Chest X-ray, PA view. Patient: 47 years old, sex F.
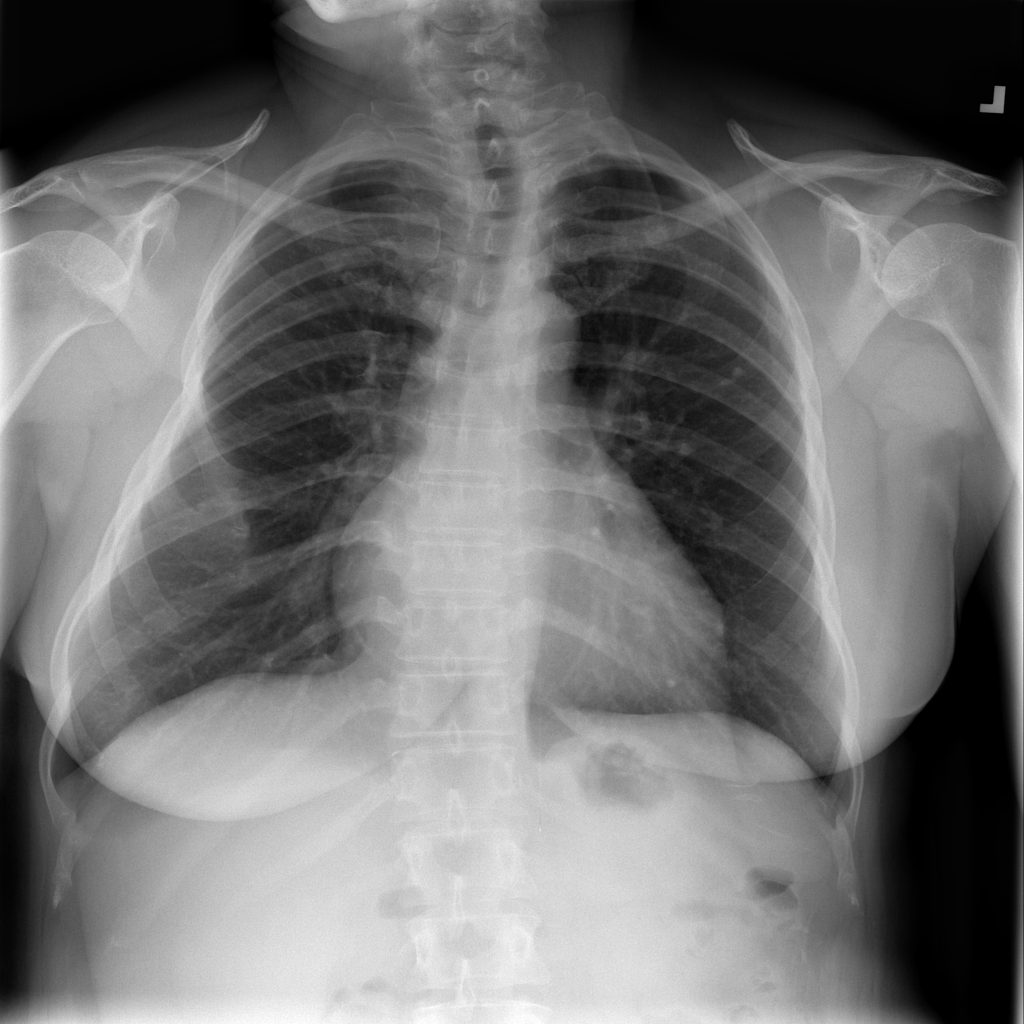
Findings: No Finding